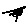
Label: flower